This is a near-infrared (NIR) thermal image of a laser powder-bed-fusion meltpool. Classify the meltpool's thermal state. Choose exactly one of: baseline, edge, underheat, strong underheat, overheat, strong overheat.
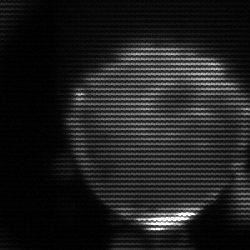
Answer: edge